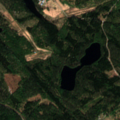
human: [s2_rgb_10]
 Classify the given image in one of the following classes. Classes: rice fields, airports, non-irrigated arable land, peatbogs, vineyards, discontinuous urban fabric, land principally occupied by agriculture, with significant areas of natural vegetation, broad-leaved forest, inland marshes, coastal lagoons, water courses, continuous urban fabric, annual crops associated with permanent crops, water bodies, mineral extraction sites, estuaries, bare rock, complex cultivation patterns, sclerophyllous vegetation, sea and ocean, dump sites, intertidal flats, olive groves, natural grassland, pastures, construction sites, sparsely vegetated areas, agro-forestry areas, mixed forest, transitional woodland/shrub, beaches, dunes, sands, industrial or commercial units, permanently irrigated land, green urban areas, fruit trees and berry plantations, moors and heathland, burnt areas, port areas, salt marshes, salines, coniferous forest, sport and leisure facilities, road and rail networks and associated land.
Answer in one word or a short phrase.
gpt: land principally occupied by agriculture, with significant areas of natural vegetation, coniferous forest, mixed forest, water bodies